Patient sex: F
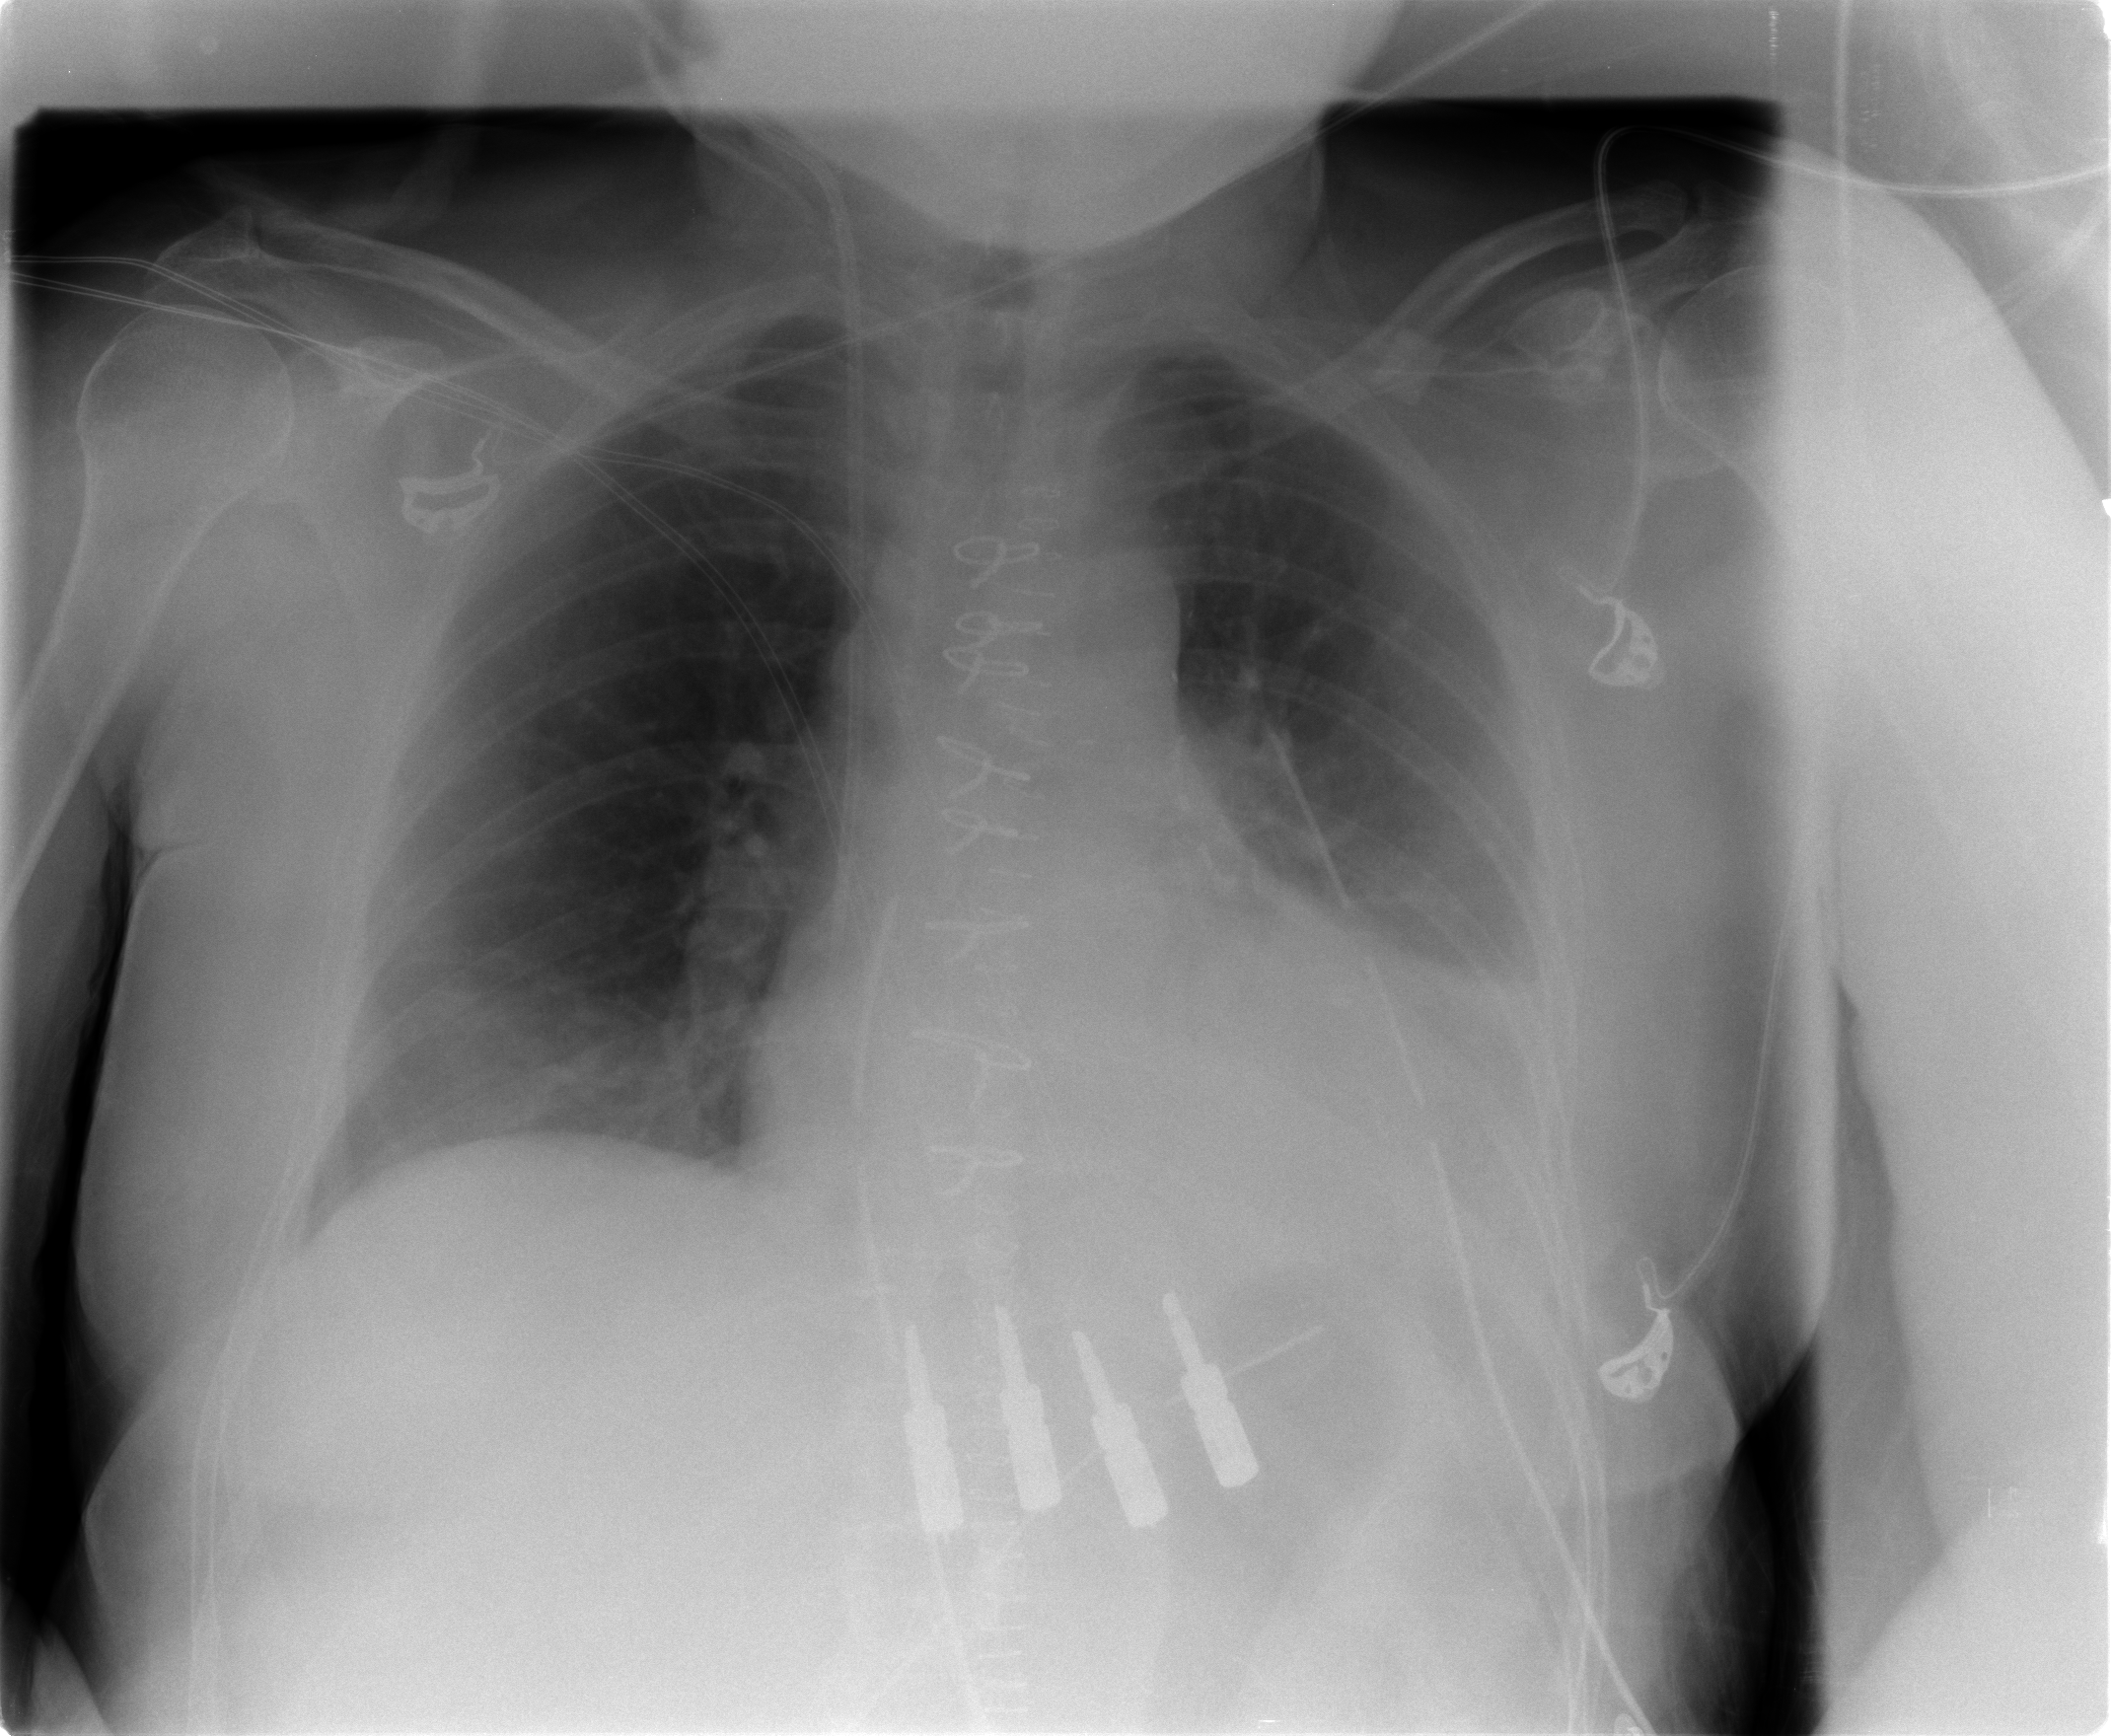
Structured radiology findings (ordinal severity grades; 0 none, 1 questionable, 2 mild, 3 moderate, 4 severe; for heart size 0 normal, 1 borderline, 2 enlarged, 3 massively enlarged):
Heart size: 0
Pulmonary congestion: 0
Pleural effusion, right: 0
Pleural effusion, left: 3
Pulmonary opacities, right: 0
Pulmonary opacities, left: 0
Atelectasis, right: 2
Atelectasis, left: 2